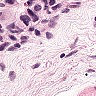
Metastatic tissue present: yes